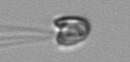
Label: flagellate_morphotype1